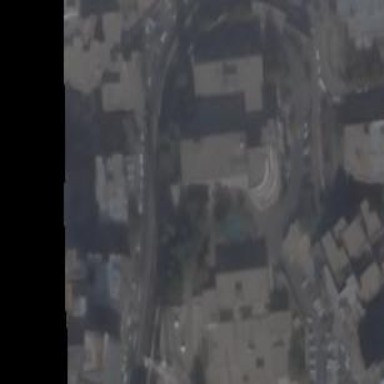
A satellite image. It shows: Television studio.